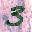
Label: 3